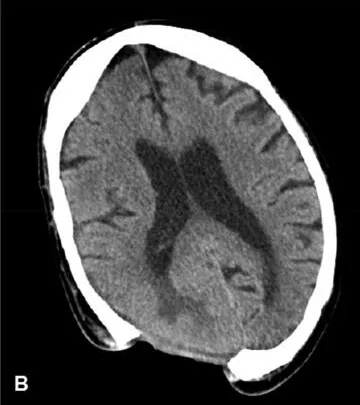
Computed tomographic.
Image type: radiology (ct)